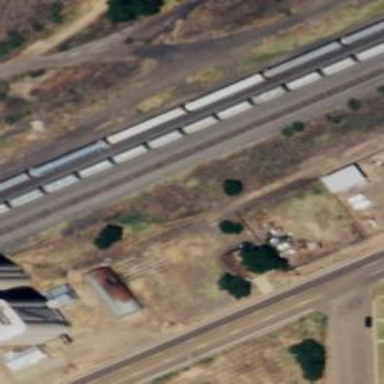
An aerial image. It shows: Railway track.